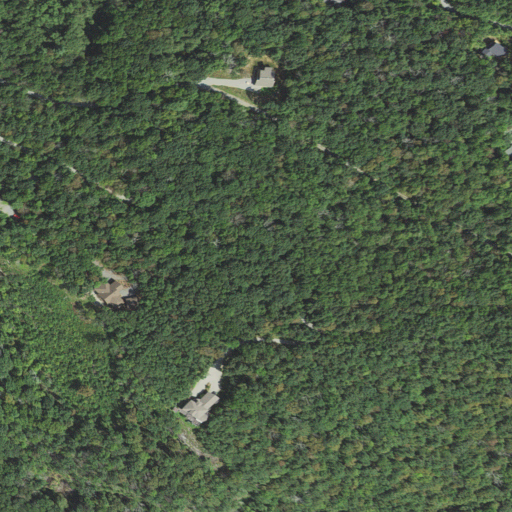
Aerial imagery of mountain in North Carolina named Snakeden Mountain containing deciduous forest and open development